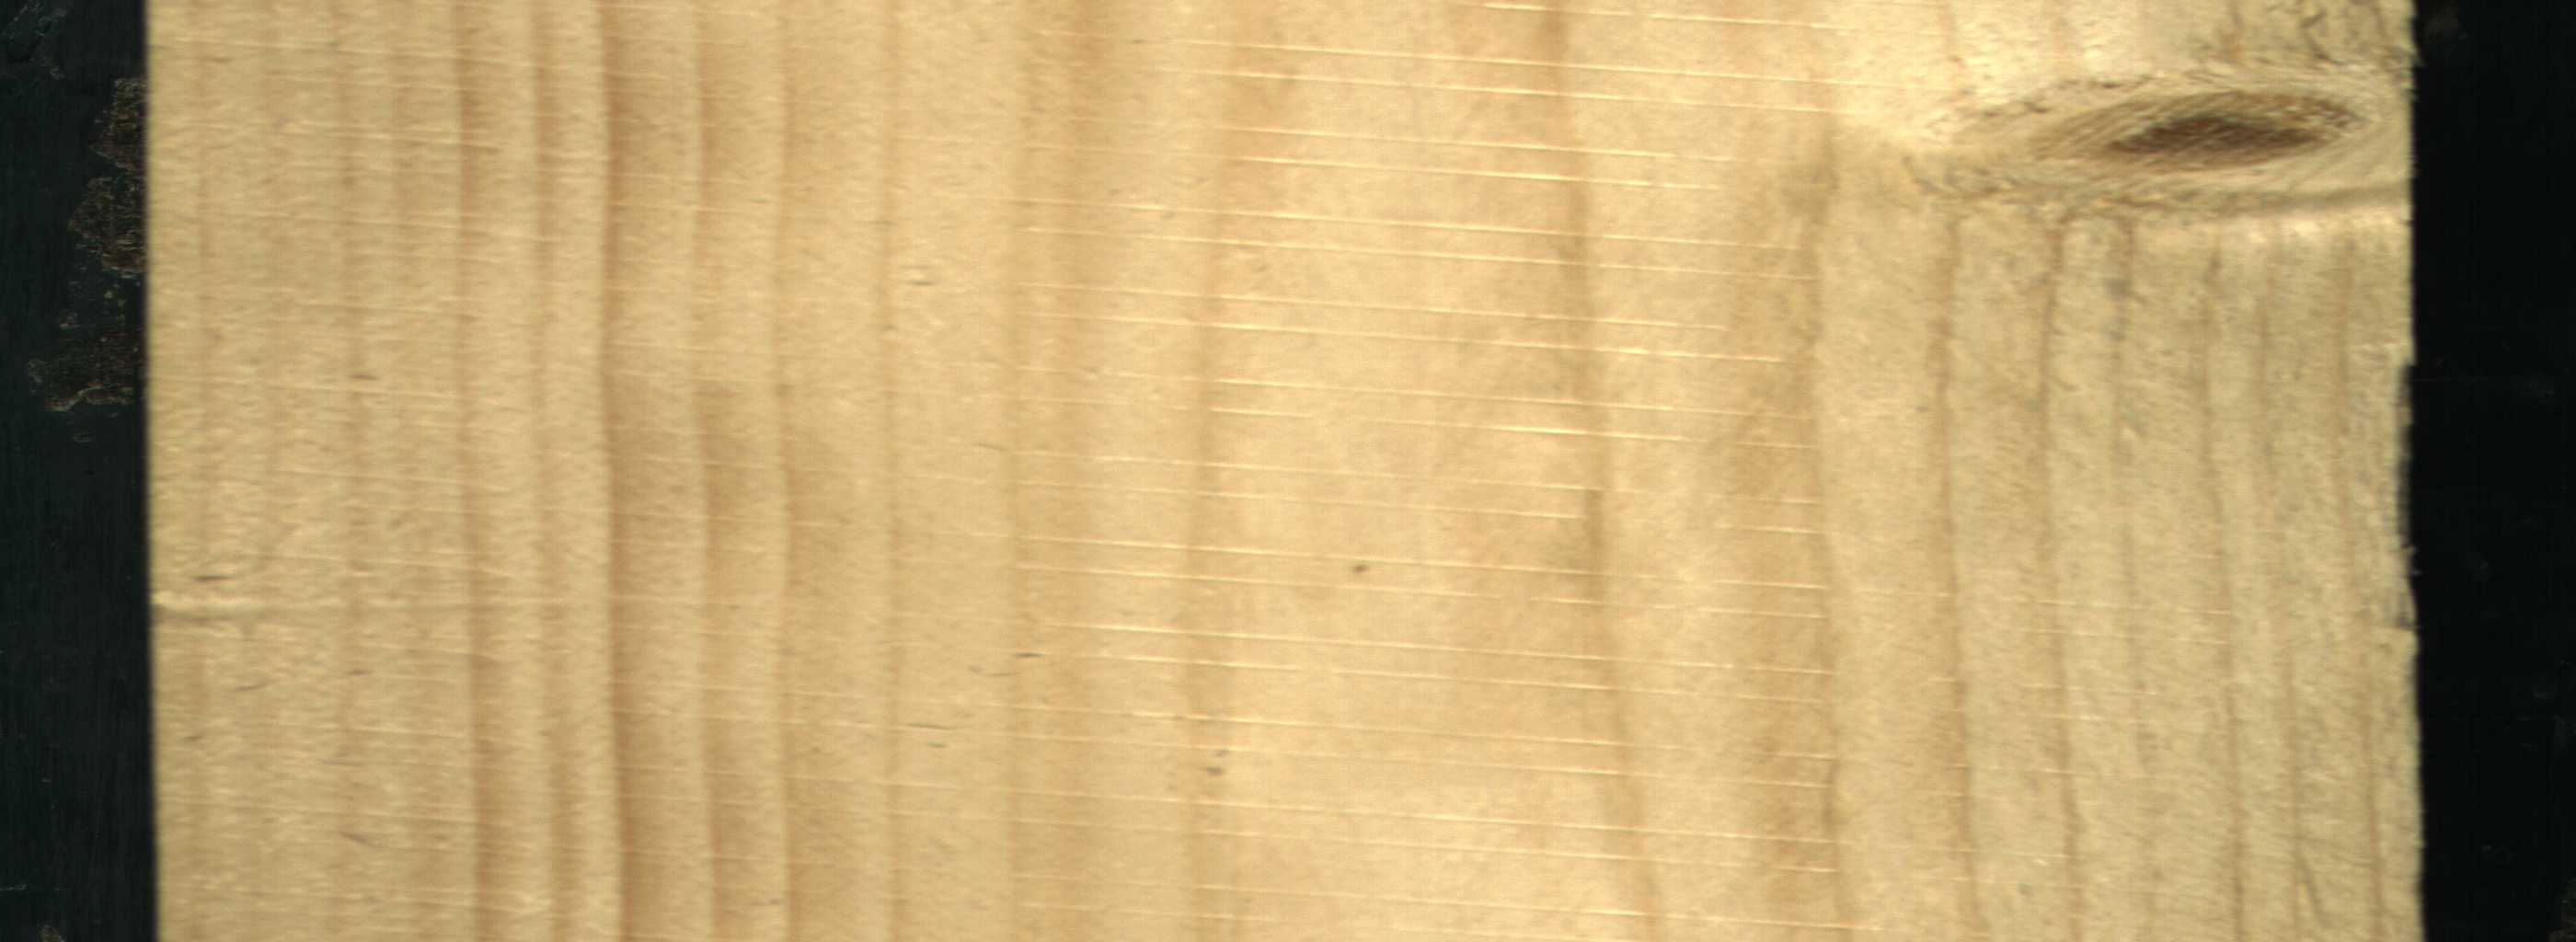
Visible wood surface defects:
Live_Knot